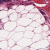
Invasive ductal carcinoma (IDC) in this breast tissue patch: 0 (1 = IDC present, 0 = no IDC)